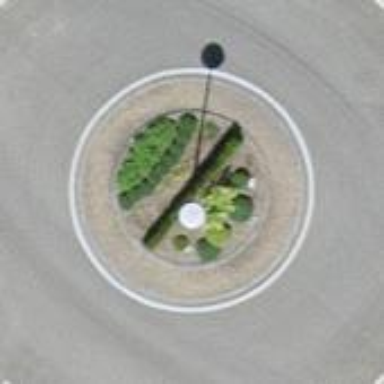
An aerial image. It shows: Secondary road leading to roundabout.